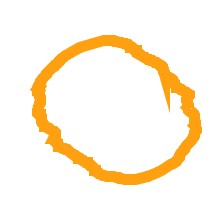
Shape: circle